Interaction volume radius: 5 \u00c5
Interaction volume height: 10 \u00c5
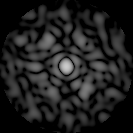
Disorder parameter: 0.7767